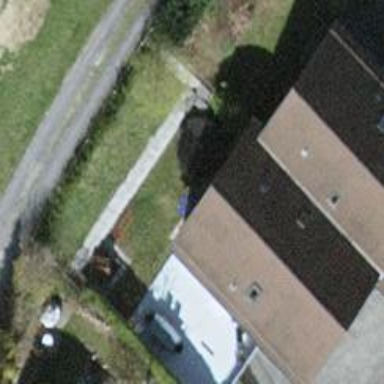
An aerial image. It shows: Semidetached house with gabled roof.